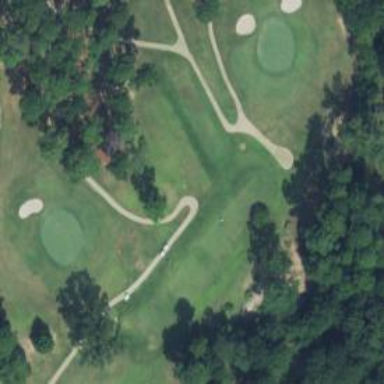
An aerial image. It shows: Golf cartpath that is also road path.